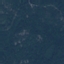
Label: Forest